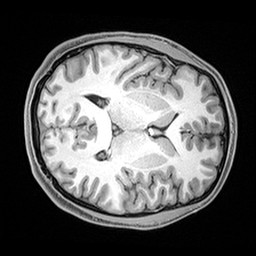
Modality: T1w
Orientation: axial
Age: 23
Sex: male
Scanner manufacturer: siemens
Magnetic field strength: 3 T
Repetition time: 2.4 s
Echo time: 0.00217 s